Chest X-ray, PA view. Patient: 43 years old, sex F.
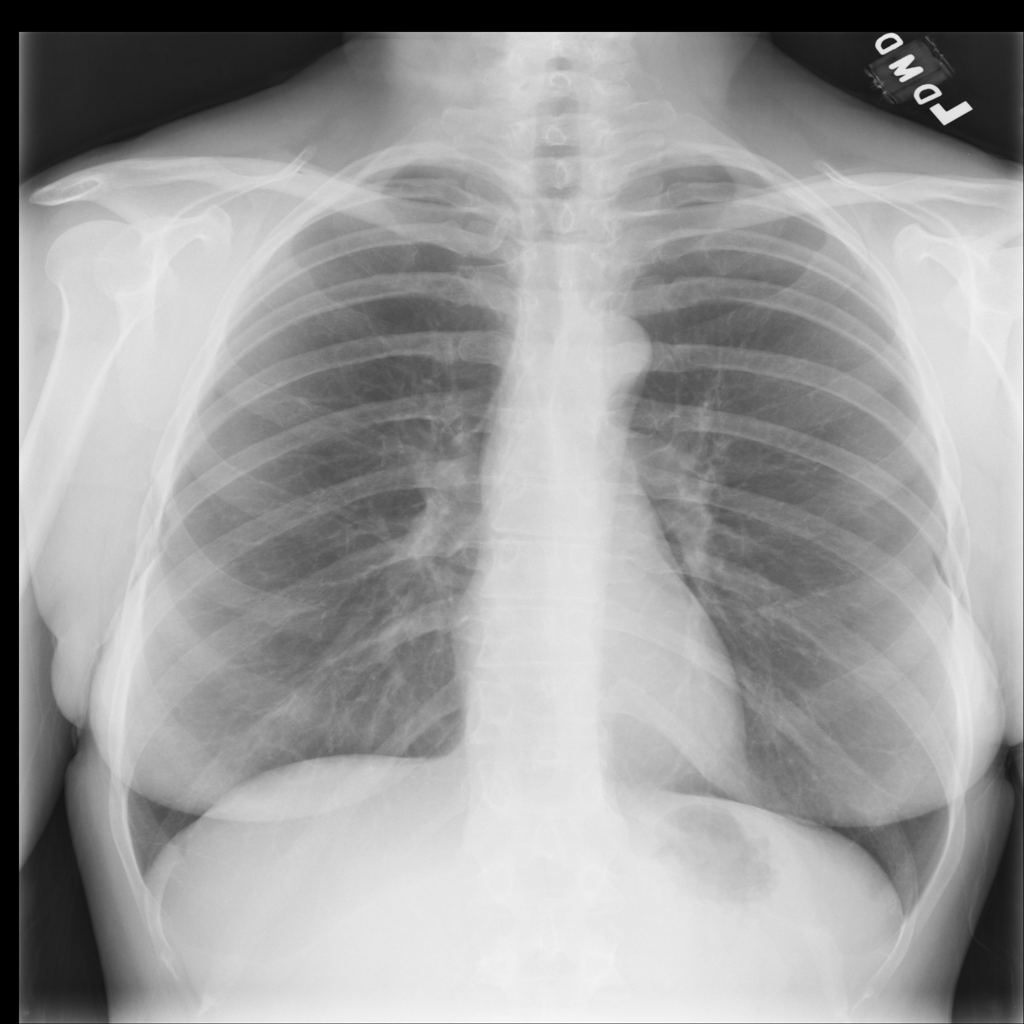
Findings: No Finding